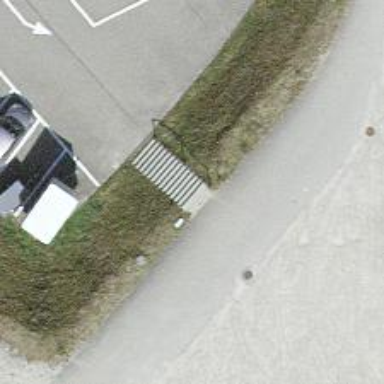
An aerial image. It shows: Set of steps on the road.